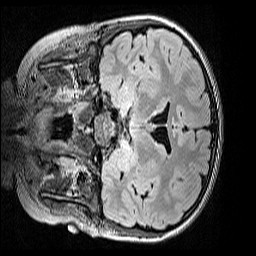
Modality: FLAIR
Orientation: coronal
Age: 9
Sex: male
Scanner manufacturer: siemens
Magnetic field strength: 3 T
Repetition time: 5 s
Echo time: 0.388 s